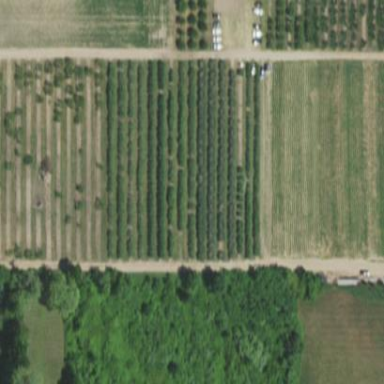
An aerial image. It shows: Orchard.